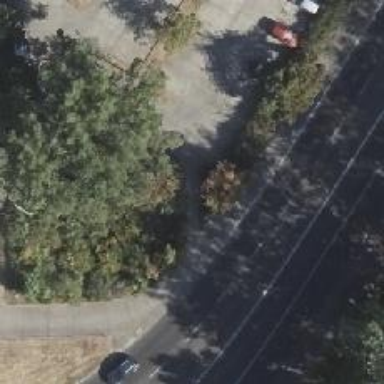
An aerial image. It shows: Concrete footway.